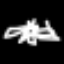
Label: airplane